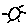
Label: sun